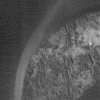
Atmospheric dust classification: not_dusty